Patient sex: F
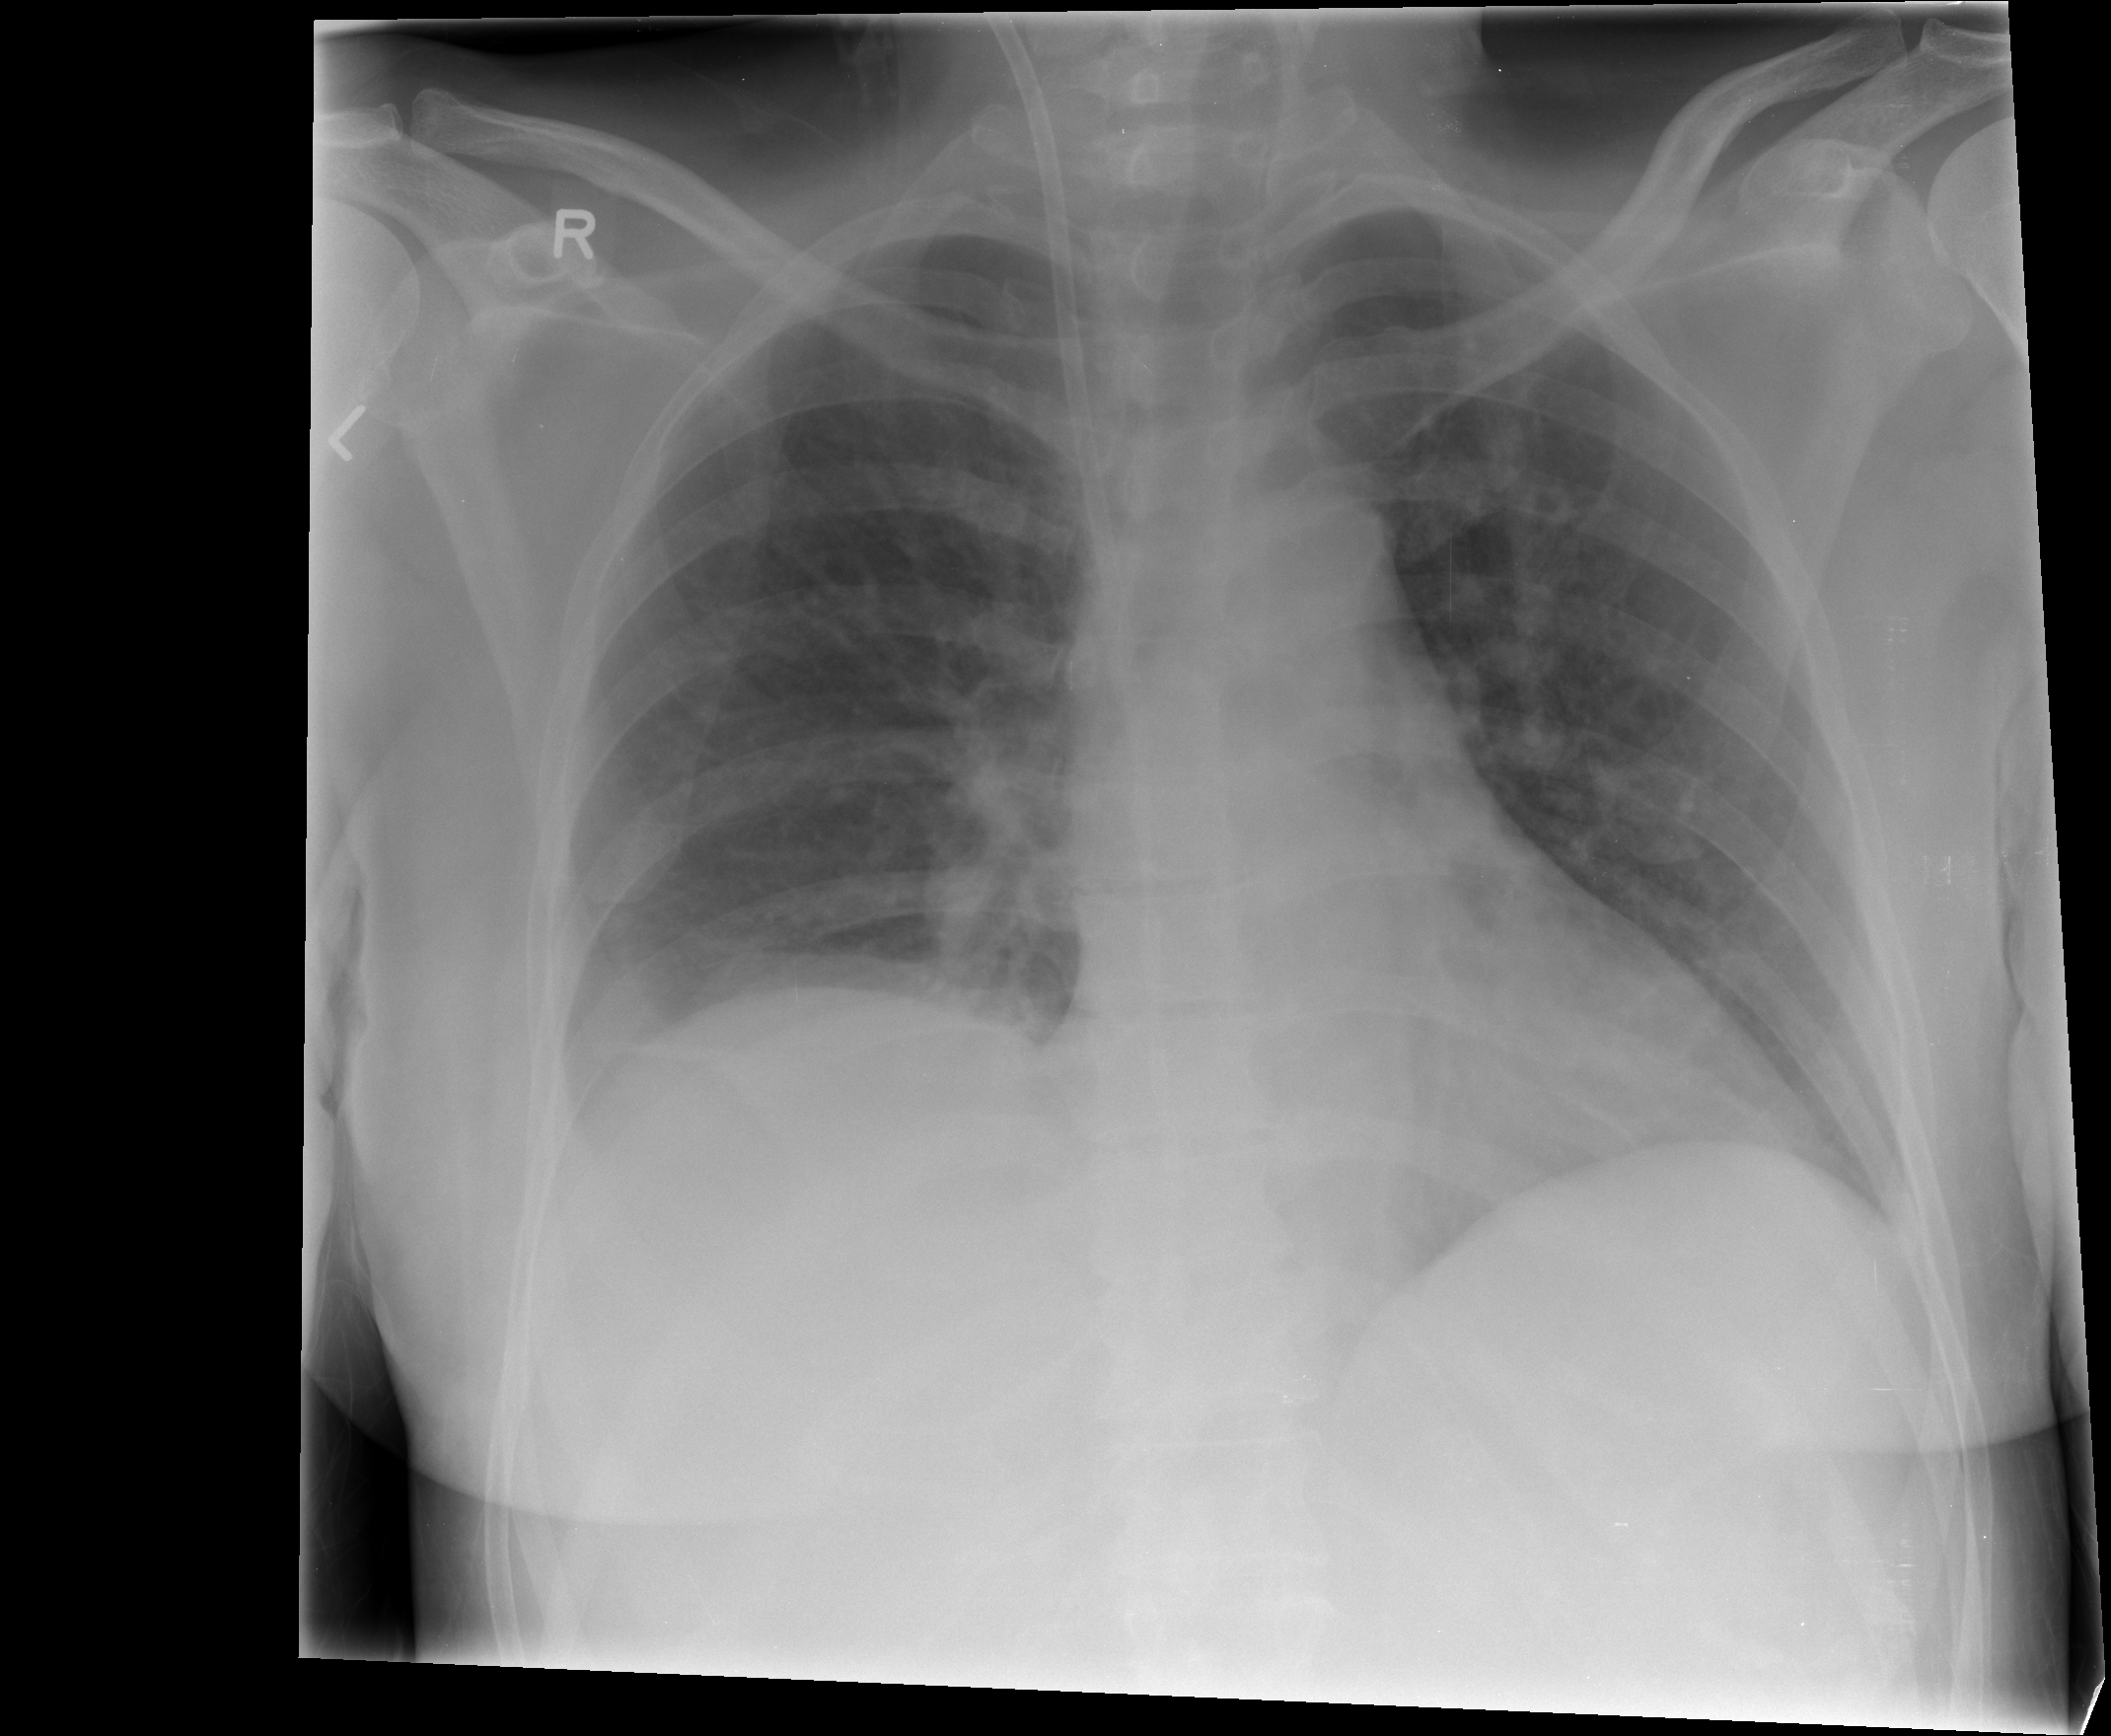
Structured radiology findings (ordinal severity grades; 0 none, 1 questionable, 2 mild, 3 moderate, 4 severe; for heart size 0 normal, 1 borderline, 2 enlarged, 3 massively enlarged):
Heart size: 0
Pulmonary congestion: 0
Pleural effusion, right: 0
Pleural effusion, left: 0
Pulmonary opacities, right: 0
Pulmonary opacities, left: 0
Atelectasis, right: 2
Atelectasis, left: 2